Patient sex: M
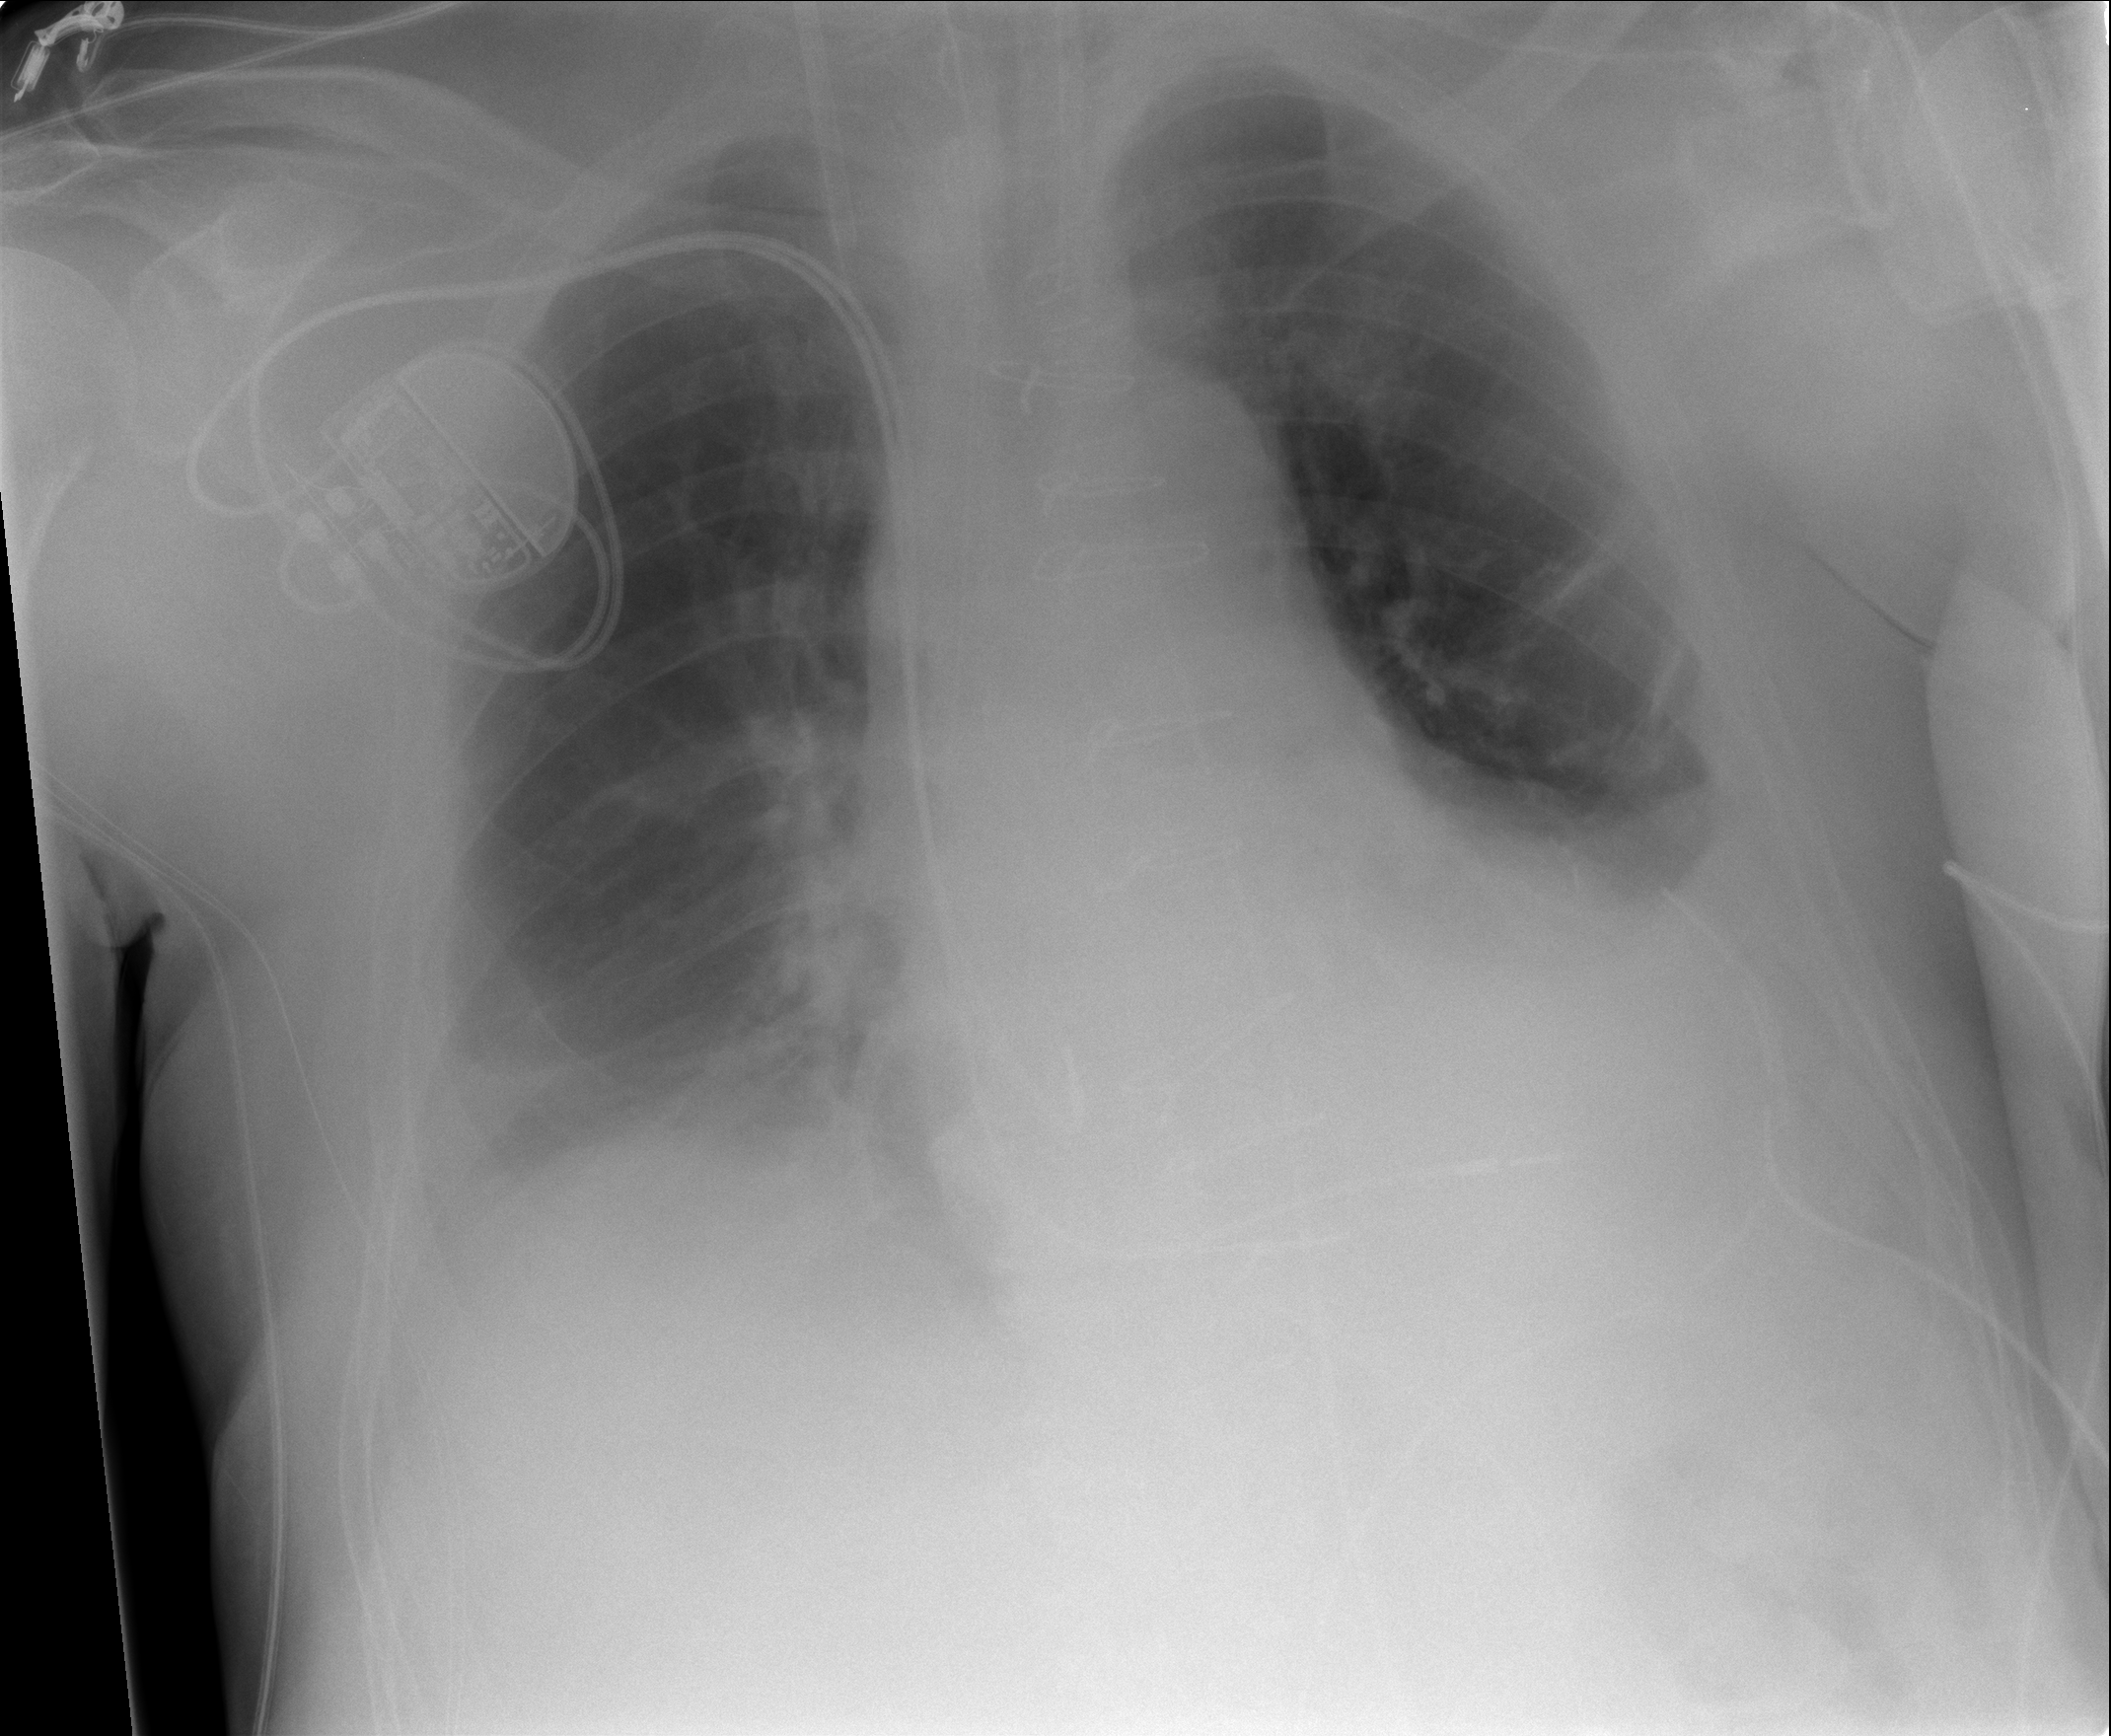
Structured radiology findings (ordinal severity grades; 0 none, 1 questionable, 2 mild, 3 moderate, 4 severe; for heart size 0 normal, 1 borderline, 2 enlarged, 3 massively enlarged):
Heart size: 0
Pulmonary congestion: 1
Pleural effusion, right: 2
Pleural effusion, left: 2
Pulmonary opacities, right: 0
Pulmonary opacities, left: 0
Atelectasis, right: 2
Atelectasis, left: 2